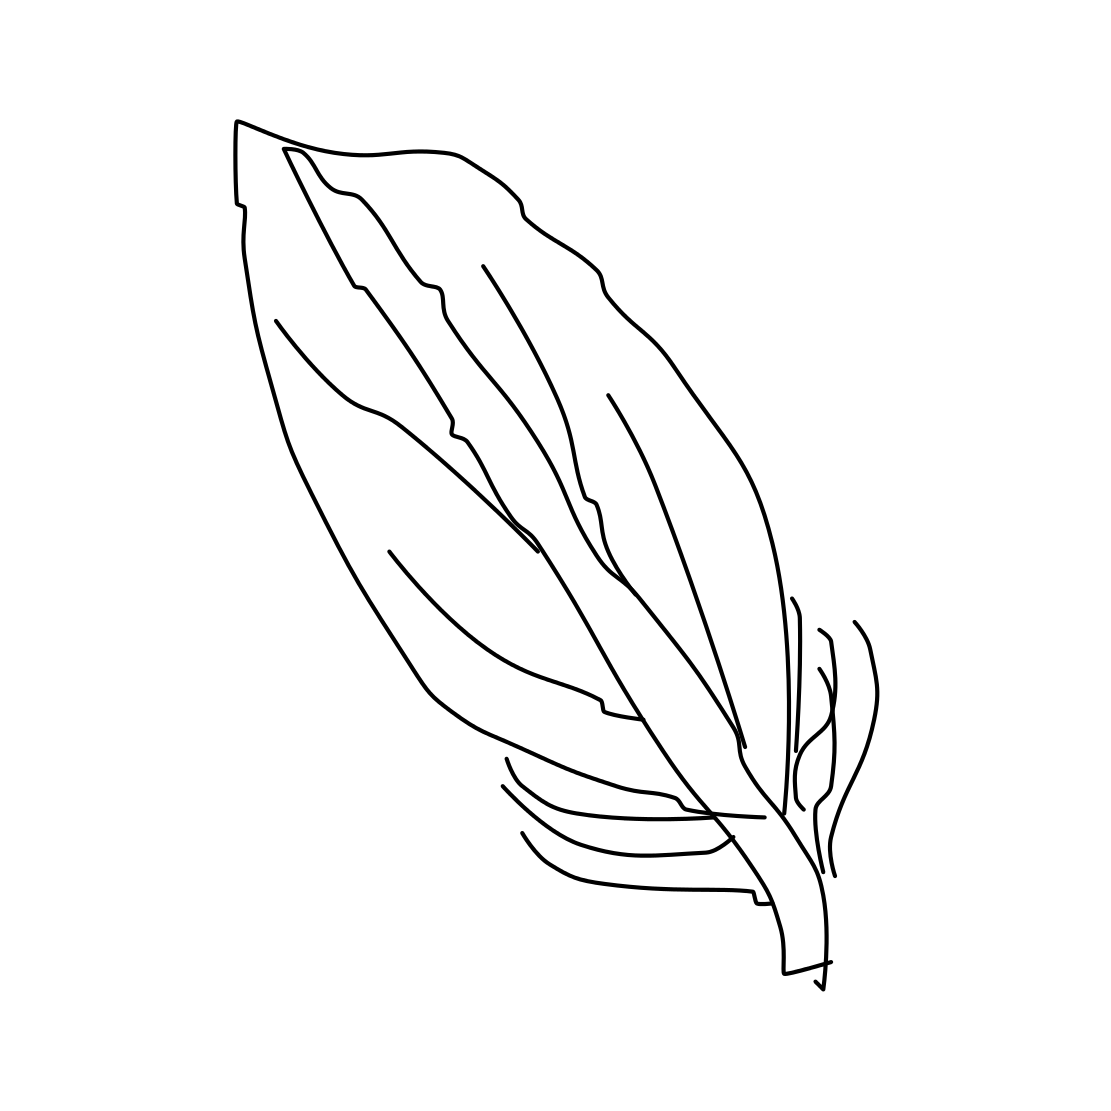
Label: feather